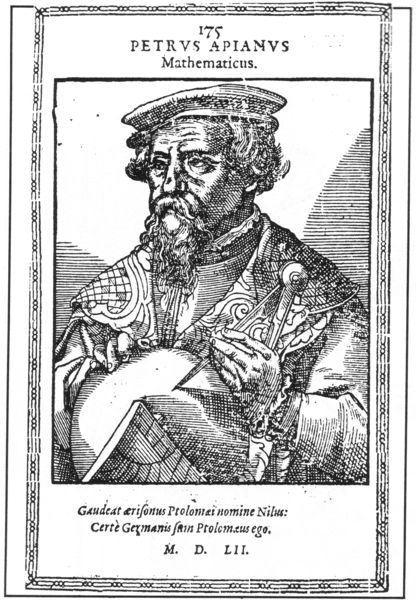
Titel: Bildnis des Petrus Apinius
Künstler: Tobias Stimmer
Institution: (Seriendruck)
Schlagwörter: hand, mann, schatten, umhang, weiß, grau, hut, licht, mund, nase, profil, raum, schwarz, stirn, zeichnung, blick, muster, ornament, alt, bart, jacke, kappe, mütze, augen, band, falten, gesicht, halten, kragen, mensch, rahmen, spitze, bildnis, hände, portrait, porträt, gewand, haare, mantel, blatt, locken, renaissance, schrift, italien, lehrer, kette, grafik, graphik, inschrift, verzierung, robe, edel, wange, schnauzer, buch, druck, schraffur, müze, text, buchstaben, überschrift, stirnfalten, kugel, krause, wissenschaftler, runzeln, kupferstich, globus, petrus, zepter, wissenschaft, latein, mathematik, maß, messung, zirkel, geand, mathematiker, mathe, messgeräte, petrus apianus, stirnrunzel, apianus, mathematicus, weldkugel